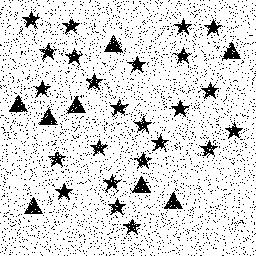
Squares: 0
Triangles: 8
Stars: 24
Total shapes: 32